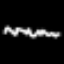
Label: squiggle